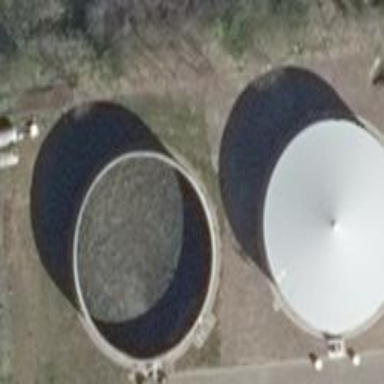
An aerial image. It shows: Storage tank which is man-made.